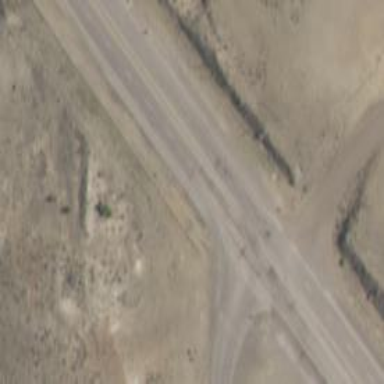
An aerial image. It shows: Abandoned road.